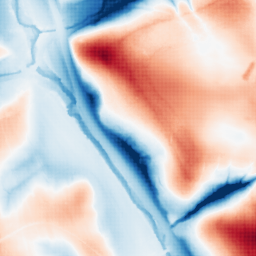
Category: edge_preserving
Decomposition family: guided
Decomposition parameters: radius: 32
eps: 0.1
Upsampling method: sinc_blackman
Upsampling parameters: scale: 4
kernel_size: 8
Upsampling scale: 4